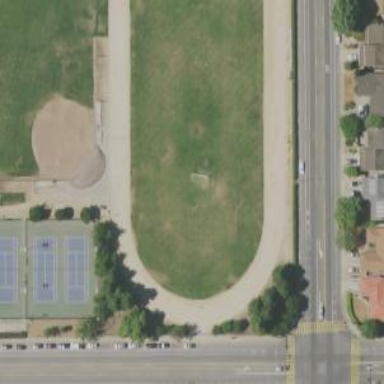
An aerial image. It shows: Soccer pitch for leisure land activities.